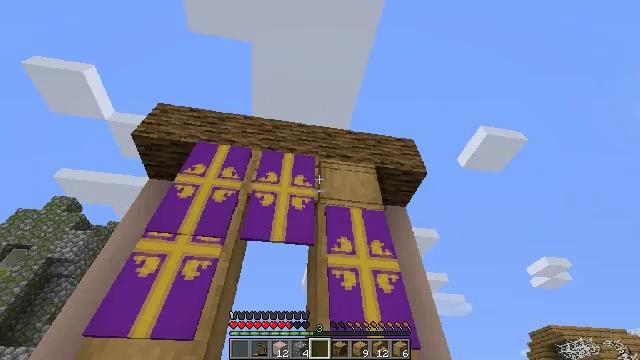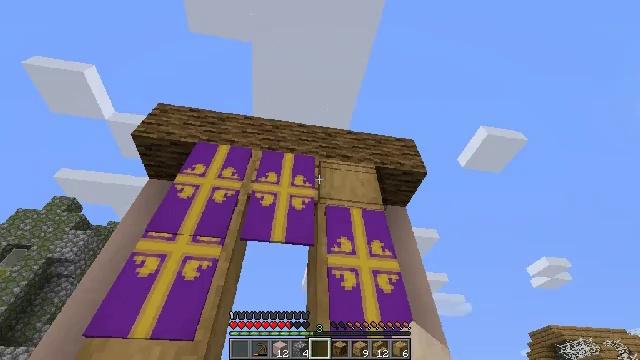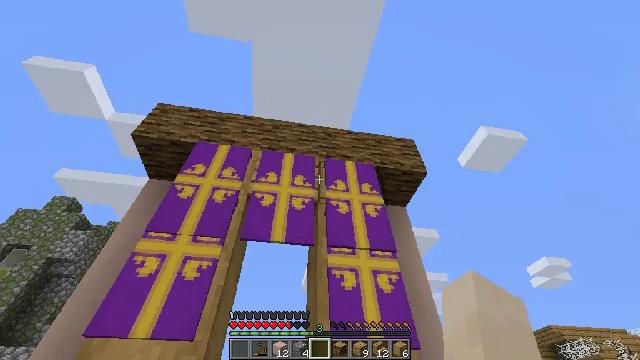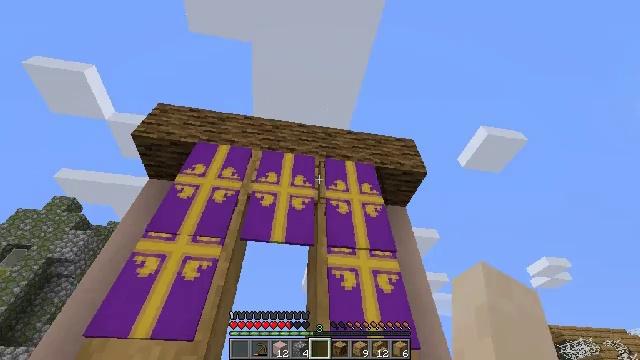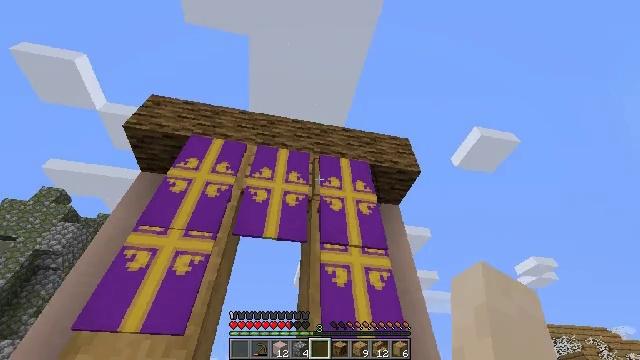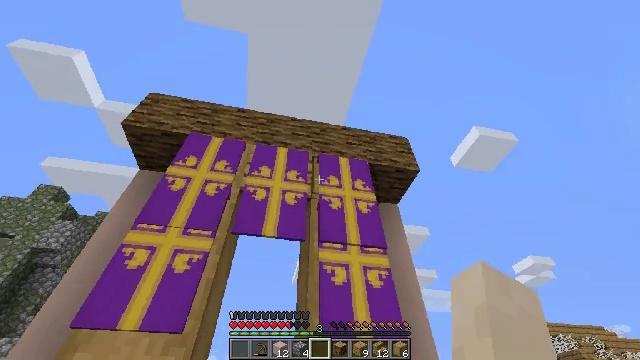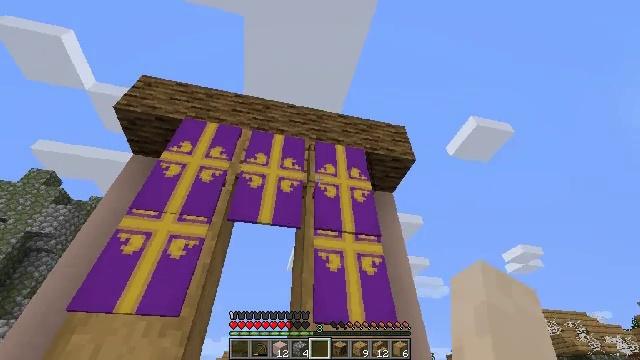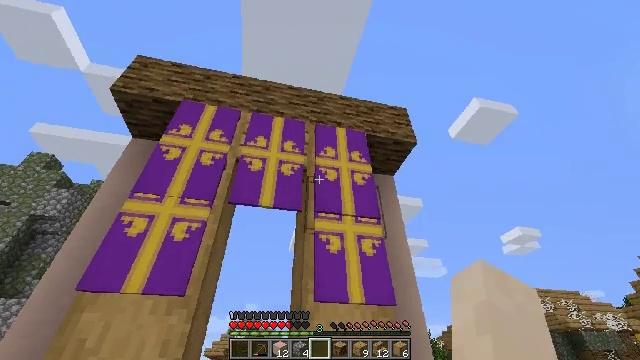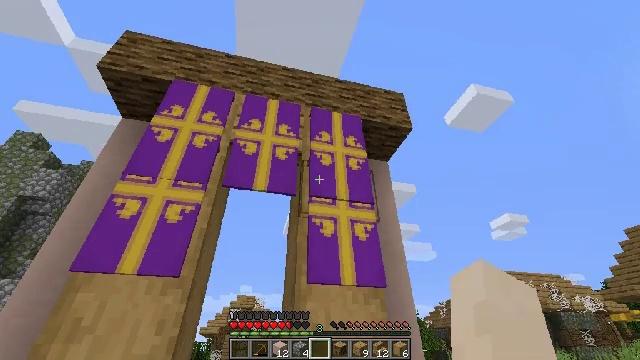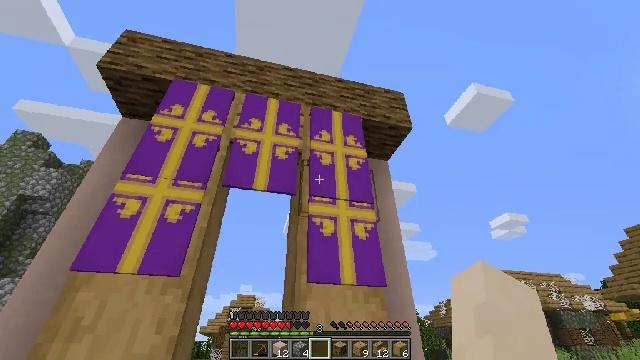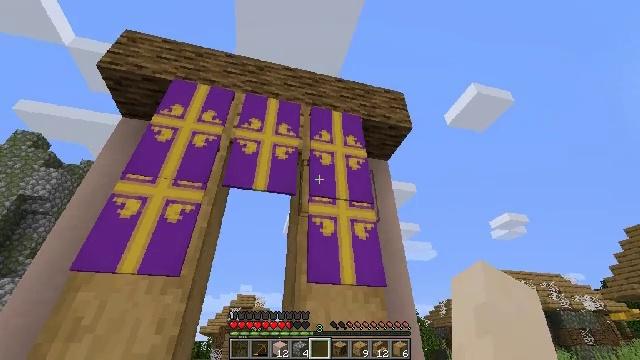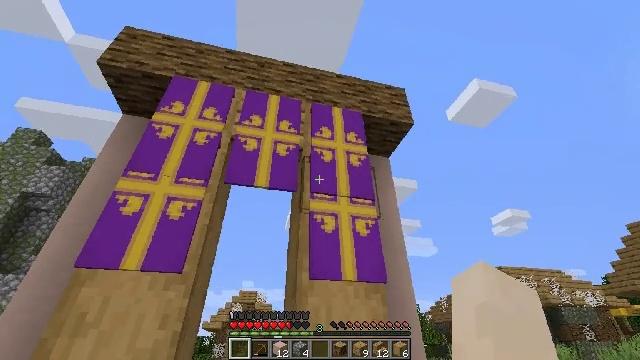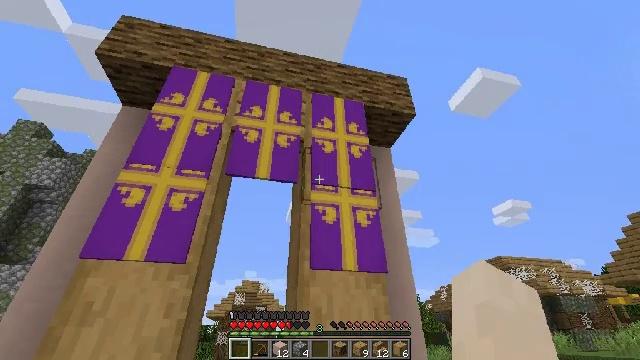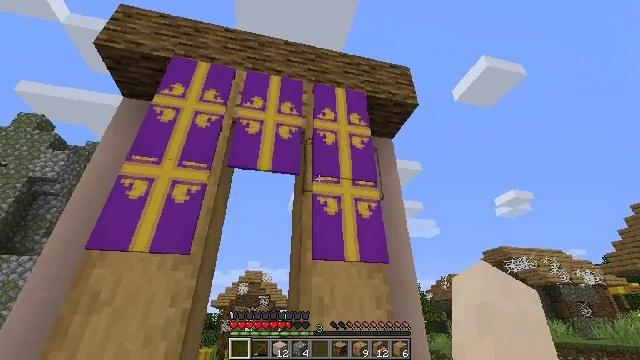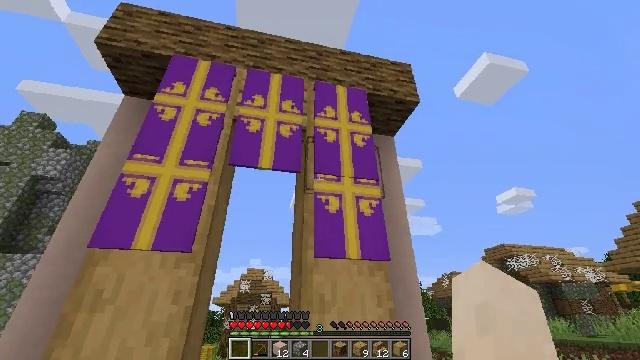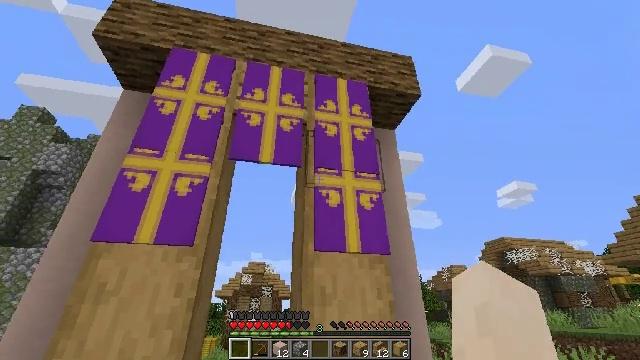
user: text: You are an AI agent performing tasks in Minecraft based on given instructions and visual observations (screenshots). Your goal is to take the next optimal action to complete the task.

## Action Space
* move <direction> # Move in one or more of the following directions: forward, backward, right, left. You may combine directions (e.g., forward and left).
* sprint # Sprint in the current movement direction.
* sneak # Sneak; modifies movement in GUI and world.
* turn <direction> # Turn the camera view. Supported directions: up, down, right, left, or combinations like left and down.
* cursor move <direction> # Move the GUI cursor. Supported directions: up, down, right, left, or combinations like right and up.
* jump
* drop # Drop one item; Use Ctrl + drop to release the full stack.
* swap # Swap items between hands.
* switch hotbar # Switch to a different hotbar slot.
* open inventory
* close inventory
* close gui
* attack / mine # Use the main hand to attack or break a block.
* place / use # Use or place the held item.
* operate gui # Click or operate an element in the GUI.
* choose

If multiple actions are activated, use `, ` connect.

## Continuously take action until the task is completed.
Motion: motion action
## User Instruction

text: Mine the purple wall banner from the wall.
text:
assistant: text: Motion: no_op
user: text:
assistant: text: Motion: no_op
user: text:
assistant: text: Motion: no_op
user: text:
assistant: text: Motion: turn right
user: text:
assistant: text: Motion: no_op
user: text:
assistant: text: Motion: turn right and down
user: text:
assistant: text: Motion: turn down
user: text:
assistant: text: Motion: turn right and down
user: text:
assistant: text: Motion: no_op
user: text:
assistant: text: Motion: no_op
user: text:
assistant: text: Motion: switch to hotbar 1
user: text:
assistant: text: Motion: turn down, switch to hotbar 1
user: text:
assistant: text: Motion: turn down, switch to hotbar 1
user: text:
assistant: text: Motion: no_op
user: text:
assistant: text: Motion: turn down
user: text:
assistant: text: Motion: turn down
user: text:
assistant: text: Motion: no_op
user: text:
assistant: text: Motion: no_op
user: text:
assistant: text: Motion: no_op
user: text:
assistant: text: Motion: attack / mine
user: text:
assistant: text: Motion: attack / mine
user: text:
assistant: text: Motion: attack / mine
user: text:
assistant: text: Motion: attack / mine
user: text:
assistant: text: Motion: attack / mine
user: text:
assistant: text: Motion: attack / mine
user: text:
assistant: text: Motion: attack / mine
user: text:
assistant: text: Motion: attack / mine
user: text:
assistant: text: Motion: attack / mine
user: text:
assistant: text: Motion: attack / mine
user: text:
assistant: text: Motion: attack / mine